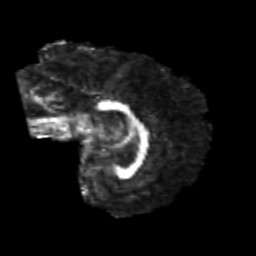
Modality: FA
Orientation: sagittal
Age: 21
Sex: male
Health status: healthy
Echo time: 0.074 s